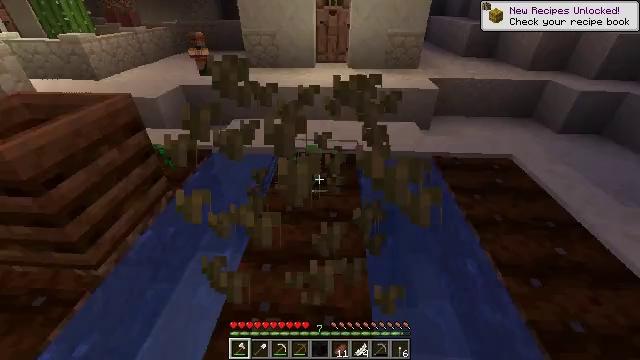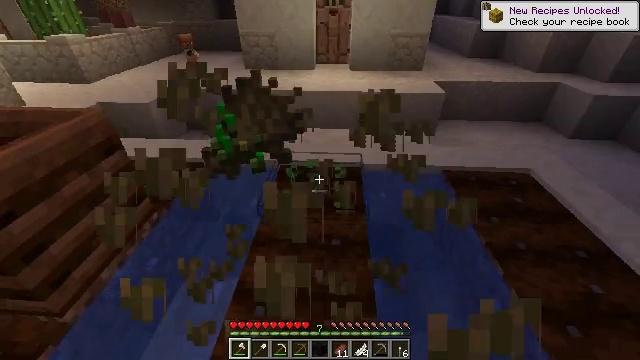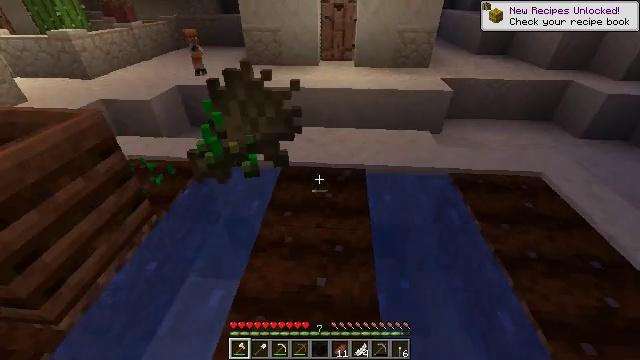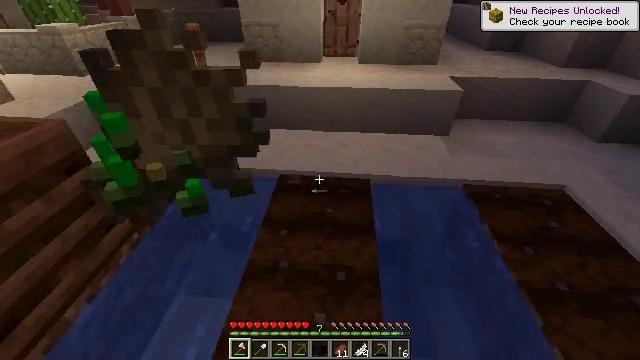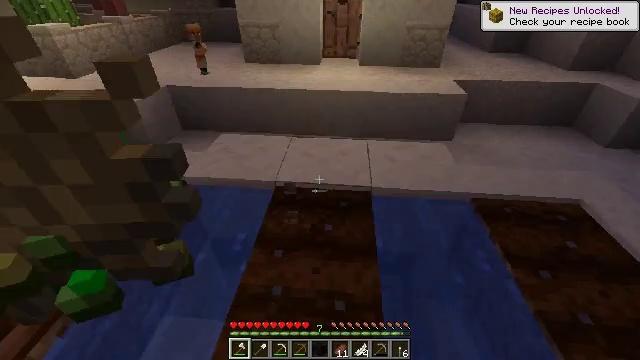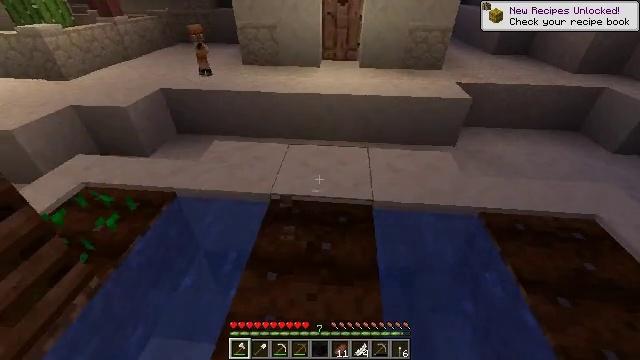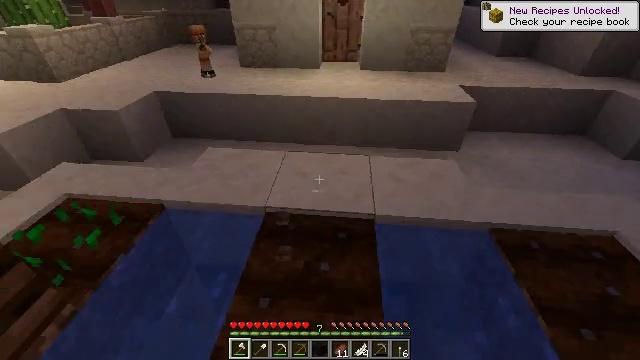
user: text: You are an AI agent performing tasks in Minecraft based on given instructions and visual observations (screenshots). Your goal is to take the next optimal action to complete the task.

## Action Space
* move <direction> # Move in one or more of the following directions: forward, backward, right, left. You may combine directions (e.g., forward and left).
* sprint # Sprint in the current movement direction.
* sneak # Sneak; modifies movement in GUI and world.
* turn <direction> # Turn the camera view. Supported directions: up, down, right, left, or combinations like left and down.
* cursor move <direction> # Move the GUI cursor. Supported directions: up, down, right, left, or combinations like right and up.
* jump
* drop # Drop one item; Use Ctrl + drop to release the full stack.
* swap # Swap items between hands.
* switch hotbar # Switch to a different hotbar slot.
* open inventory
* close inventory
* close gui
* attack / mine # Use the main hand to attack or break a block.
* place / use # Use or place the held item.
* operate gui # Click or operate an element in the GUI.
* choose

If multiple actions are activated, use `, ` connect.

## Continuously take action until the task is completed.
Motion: motion action
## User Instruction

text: Mine beetroots from the garden.
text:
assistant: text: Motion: move forward
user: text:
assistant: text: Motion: move forward, attack / mine
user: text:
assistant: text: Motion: move forward, attack / mine
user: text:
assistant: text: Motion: move forward, attack / mine
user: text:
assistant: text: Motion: move forward
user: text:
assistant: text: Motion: move forward
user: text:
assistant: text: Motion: no_op